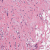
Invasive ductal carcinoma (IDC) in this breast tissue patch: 1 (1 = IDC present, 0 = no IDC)